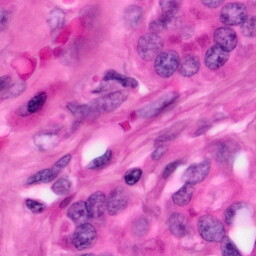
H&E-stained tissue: Pancreatic